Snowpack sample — Buffalo Mountain, Silverthorne, Colorado, USA (1/25/25, 10:11 AM MST)
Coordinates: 39.6222, -106.1139
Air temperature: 22 °F
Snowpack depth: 110 cm
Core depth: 40 cm
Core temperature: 46.4 °F
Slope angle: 12°, slope face: 102°
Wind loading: high
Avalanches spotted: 0
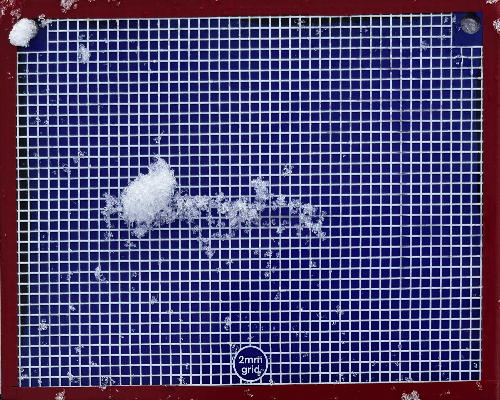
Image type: profile
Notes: No avalanches nearby, collected on the outskirts of a fire break 15 meters from the treeline, on way to Buffalo and Red Mountain